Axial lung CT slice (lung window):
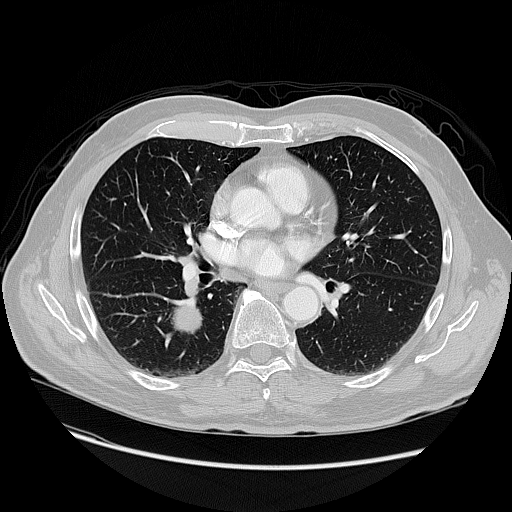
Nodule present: no